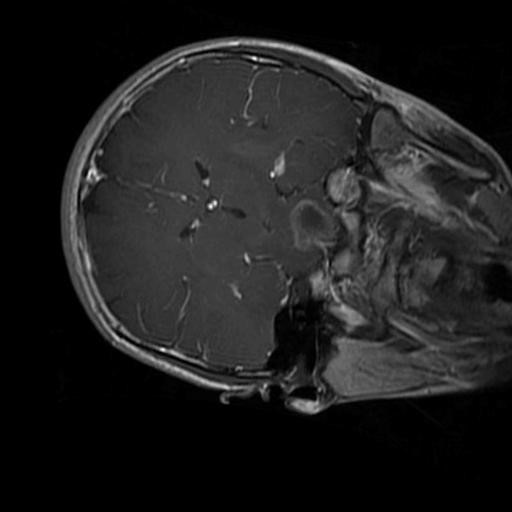
Label: brain_glioma